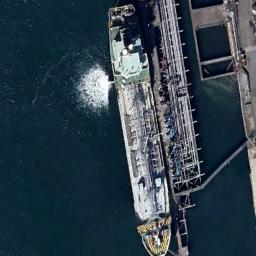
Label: ship